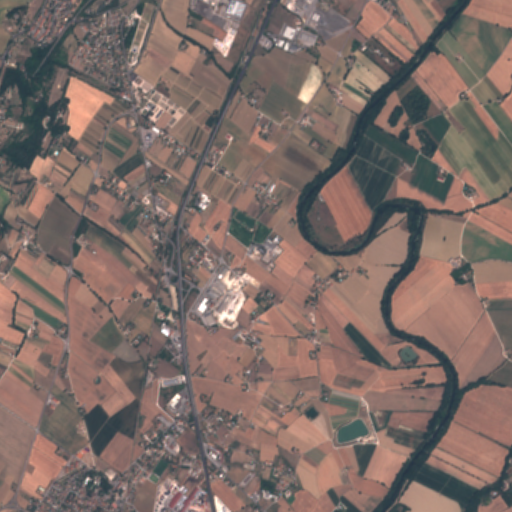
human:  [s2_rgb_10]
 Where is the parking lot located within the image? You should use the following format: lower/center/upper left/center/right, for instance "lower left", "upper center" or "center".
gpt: The parking lot is located in the left of the image.
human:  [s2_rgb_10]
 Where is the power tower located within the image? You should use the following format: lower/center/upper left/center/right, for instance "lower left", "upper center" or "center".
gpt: The power tower is located in the lower right of the image.
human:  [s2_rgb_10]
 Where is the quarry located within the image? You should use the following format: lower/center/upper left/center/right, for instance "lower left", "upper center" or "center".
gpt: The quarry is located in the upper center of the image.
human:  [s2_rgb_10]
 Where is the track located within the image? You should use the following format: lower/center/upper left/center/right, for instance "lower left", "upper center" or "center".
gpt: There is no track in the image.